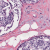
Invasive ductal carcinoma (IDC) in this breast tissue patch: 0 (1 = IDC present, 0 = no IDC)